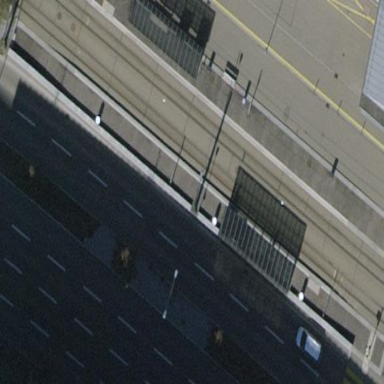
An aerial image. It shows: Platform at the railway with shelter for public transport.